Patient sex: M
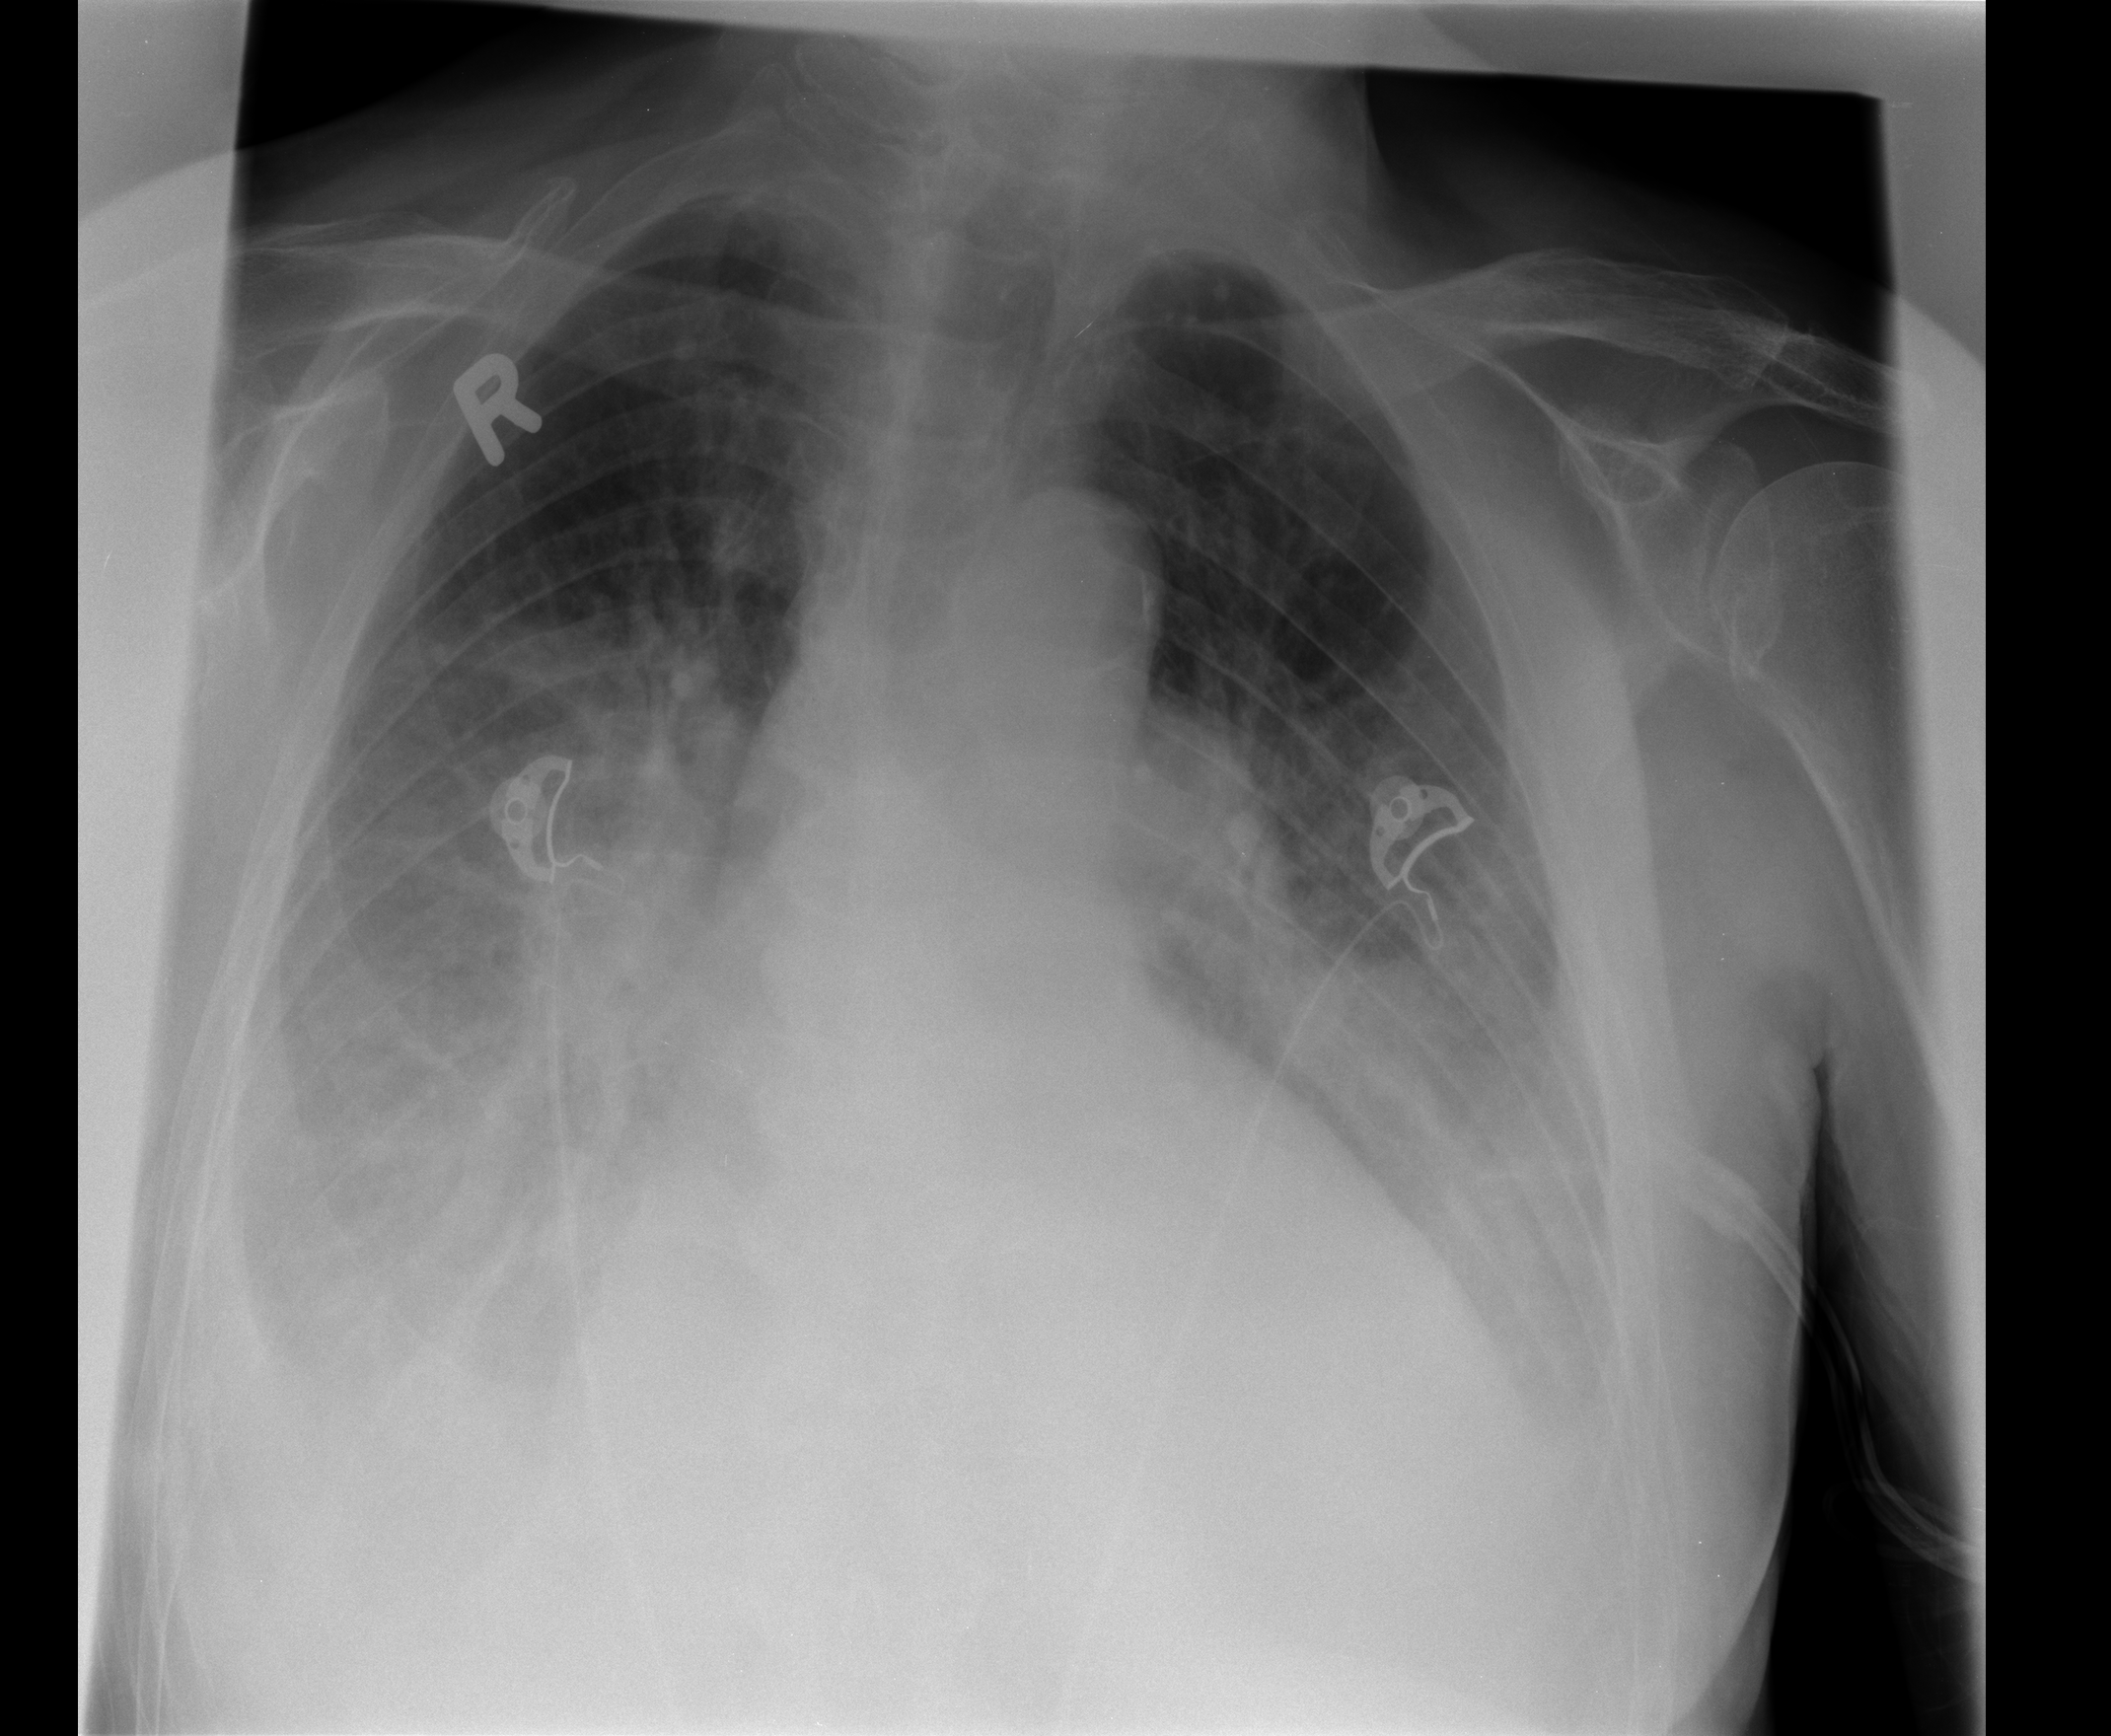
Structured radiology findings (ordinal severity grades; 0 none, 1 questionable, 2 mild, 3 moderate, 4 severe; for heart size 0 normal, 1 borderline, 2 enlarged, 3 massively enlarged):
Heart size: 3
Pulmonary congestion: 2
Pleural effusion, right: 2
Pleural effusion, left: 2
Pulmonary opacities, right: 1
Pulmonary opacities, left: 0
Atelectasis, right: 2
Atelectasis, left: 2